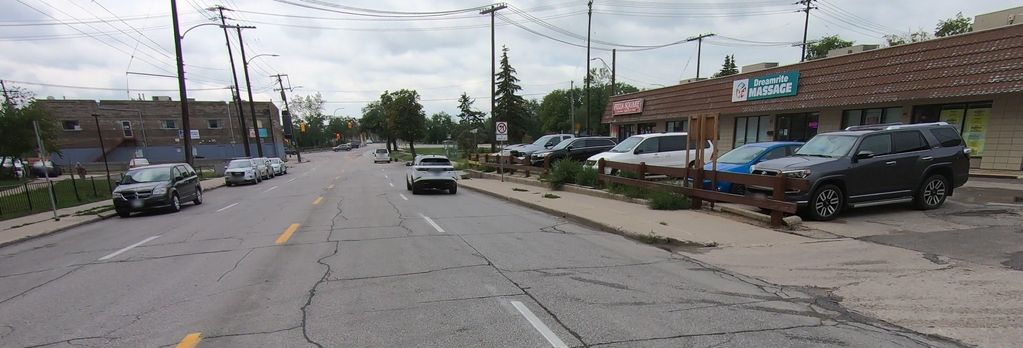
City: winnipeg